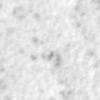
Label: no_change